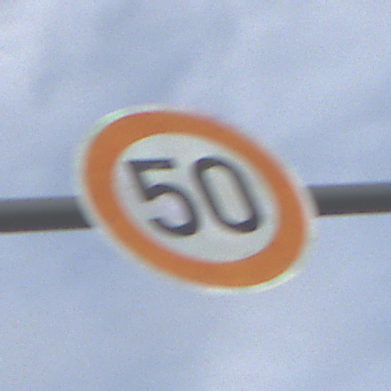
Verkehrszeichen: Geschwindigkeit50
Umgebung: Outdoor, Nature
Tageszeit: MorningAfternoon
Wetter: PartlyCloudy
Licht: Natural
Jahreszeit: NotSpecified
Kontrast: HighContrast